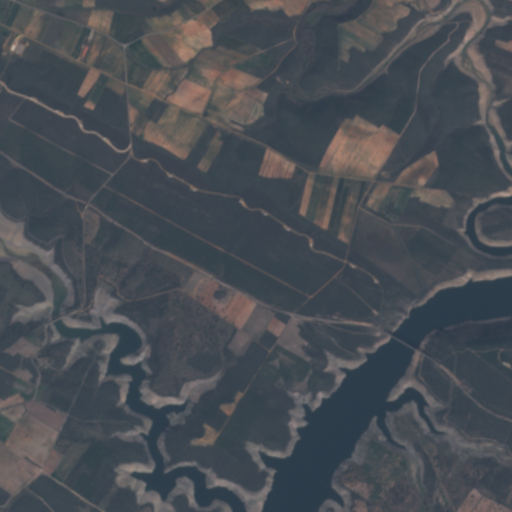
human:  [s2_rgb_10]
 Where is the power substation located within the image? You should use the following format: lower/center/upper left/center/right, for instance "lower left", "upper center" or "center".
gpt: The power substation is located in the upper left of the image.
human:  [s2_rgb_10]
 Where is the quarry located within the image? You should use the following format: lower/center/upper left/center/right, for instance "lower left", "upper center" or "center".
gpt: There is no quarry in the image.